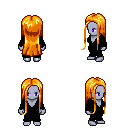
a pixel art fantasy rpg character, female body template, dark elf, purple skin, gray robe, metal pants, light blonde extra-long hairstyle, four views (front, back, left, right), 2x2 character sprite sheet, small pixel art, hard edges, no anti-aliasing